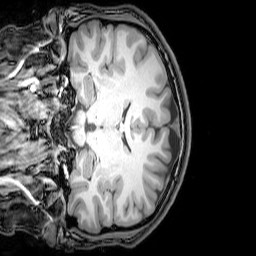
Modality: T1w
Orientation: coronal
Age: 21
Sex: male
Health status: healthy
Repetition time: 0.081 s
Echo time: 0.037 s